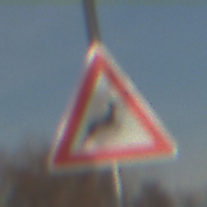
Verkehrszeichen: WildwechselLinks
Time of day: MorningAfternoon
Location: Outdoor (Suburban)
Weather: PartlyCloudy
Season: NotSpecified
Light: Natural